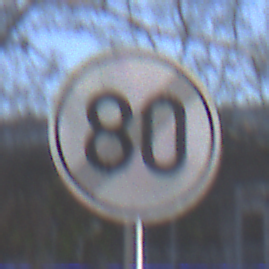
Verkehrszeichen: EndeGeschwindigkeit80
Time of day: MorningAfternoon
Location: Outdoor (Special)
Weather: Clear
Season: Winter
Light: Natural